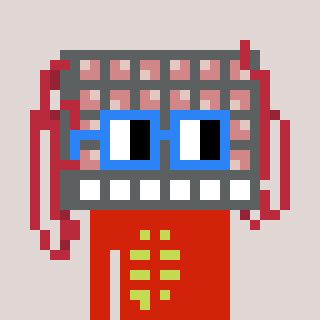
a pixel art character with square blue glasses, a turing-shaped head and a red-colored body on a warm background